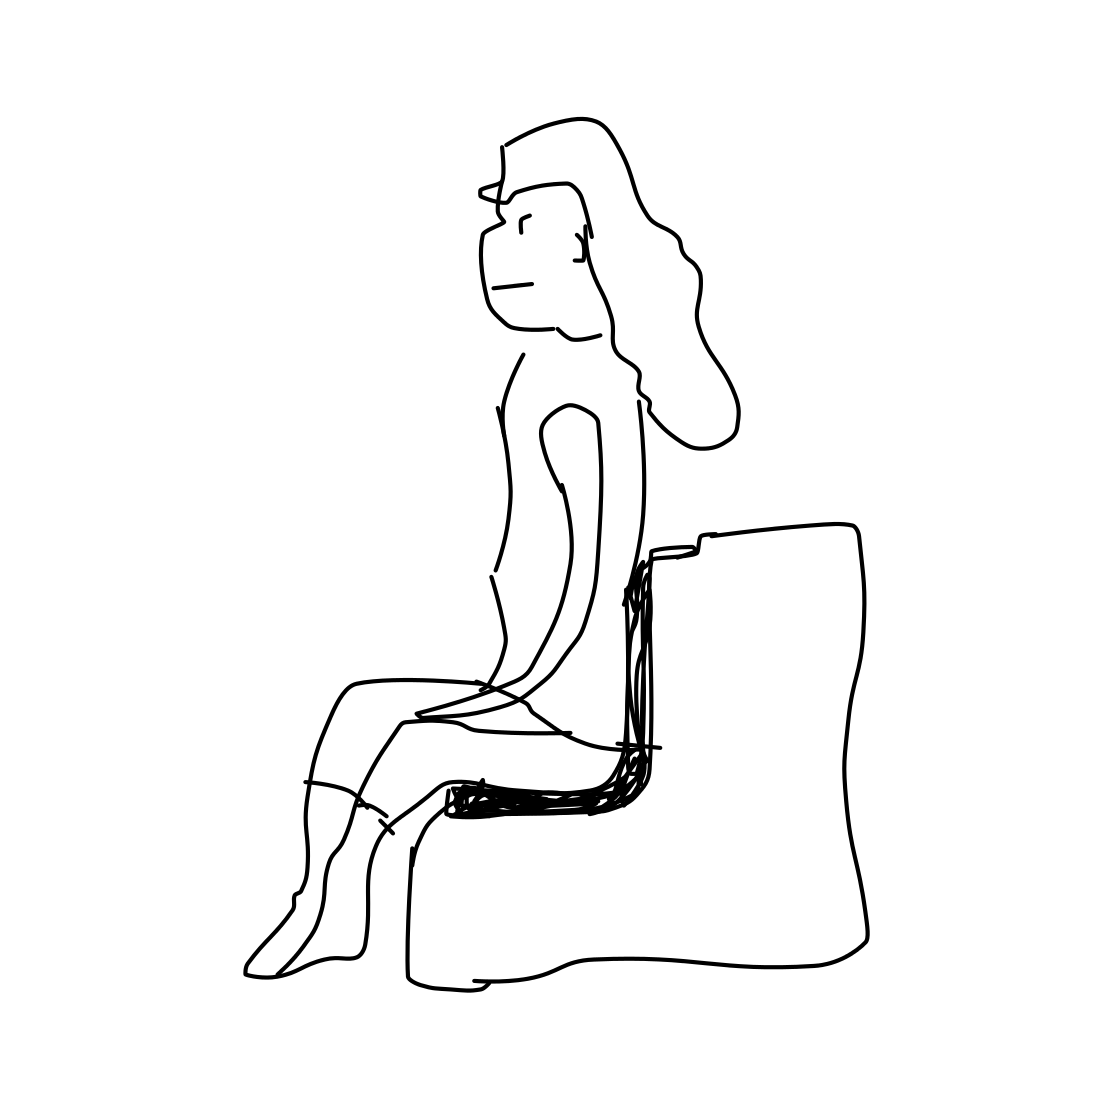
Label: person sitting